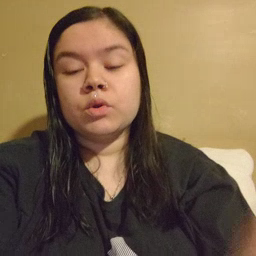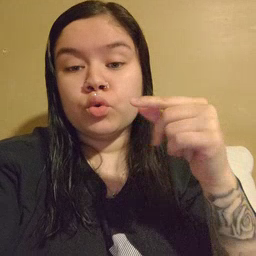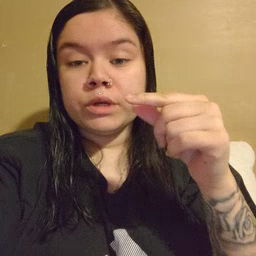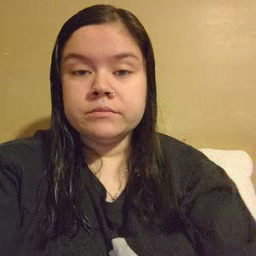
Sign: green